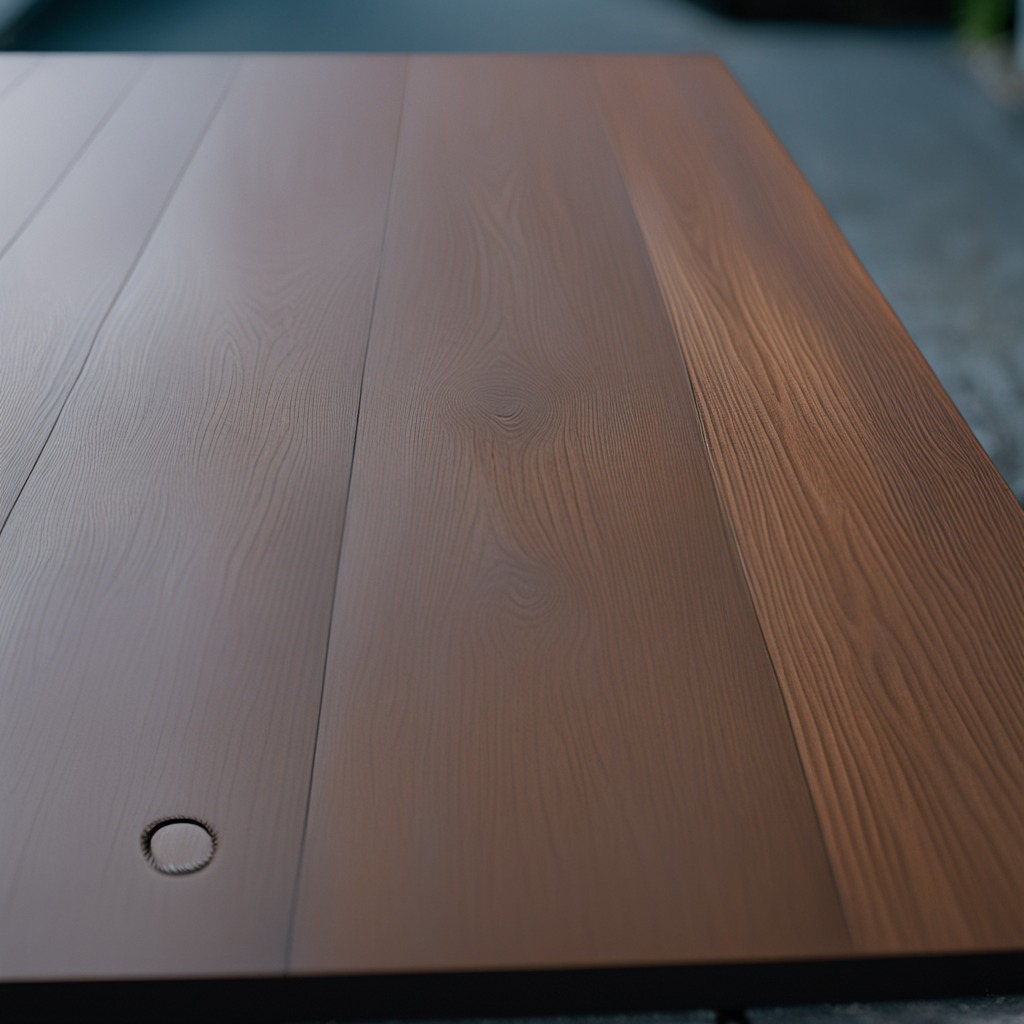
A flat metal washer lies on a old table with faint burn marks in a small garage at twilight.